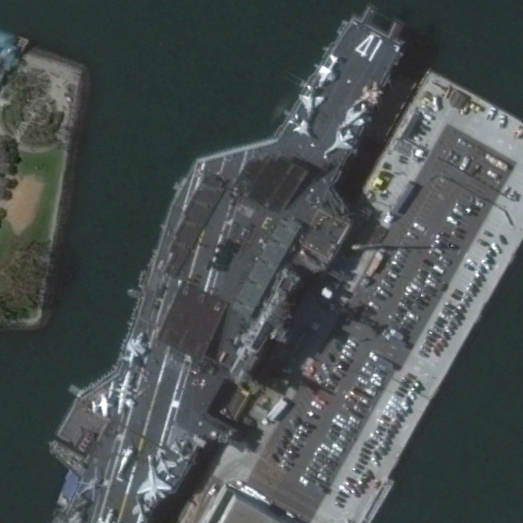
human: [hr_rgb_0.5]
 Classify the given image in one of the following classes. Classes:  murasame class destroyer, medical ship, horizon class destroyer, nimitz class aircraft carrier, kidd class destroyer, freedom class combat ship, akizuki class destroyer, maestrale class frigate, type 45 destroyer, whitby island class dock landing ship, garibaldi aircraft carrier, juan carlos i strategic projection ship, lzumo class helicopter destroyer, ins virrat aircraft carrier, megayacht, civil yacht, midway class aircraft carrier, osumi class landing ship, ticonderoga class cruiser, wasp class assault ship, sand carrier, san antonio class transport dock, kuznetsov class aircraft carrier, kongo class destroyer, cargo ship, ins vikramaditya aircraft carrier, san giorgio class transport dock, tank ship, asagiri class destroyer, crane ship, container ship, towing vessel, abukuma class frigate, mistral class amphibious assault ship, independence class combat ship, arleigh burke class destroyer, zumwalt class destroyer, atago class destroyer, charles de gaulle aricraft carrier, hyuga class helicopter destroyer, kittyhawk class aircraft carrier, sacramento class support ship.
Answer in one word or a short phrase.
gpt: Midway class aircraft carrier